Aerial crown-view tile of a tropical tree (Barro Colorado Island, Panama), acquired 20250124:
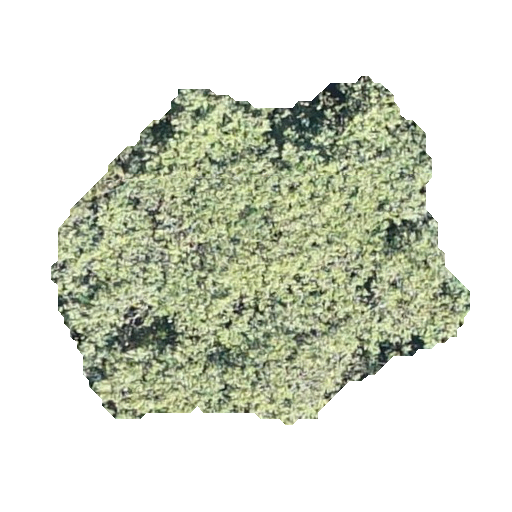
Species: Apeiba membranacea
GBIF accepted scientific name: Apeiba membranacea
Crown area: 155.765 m²